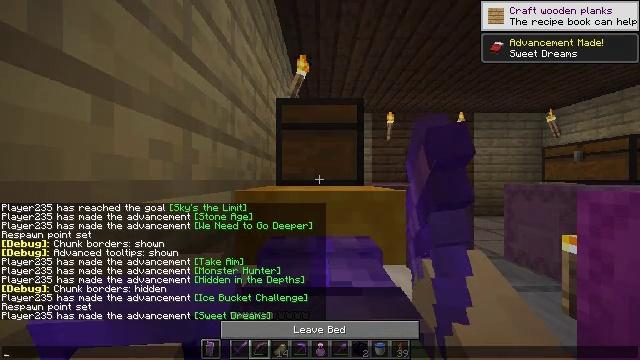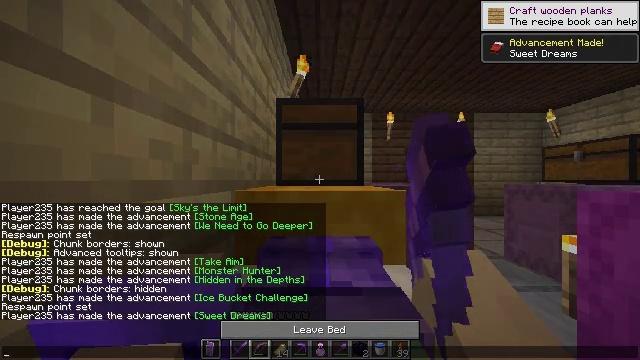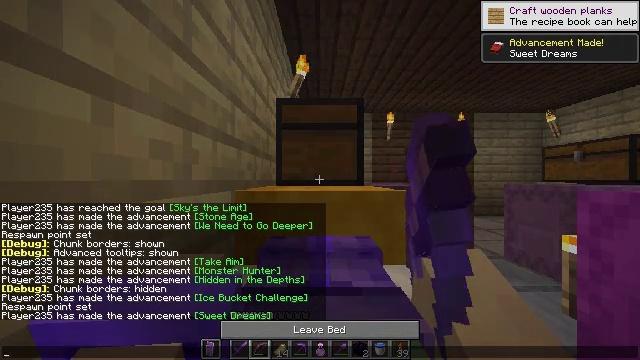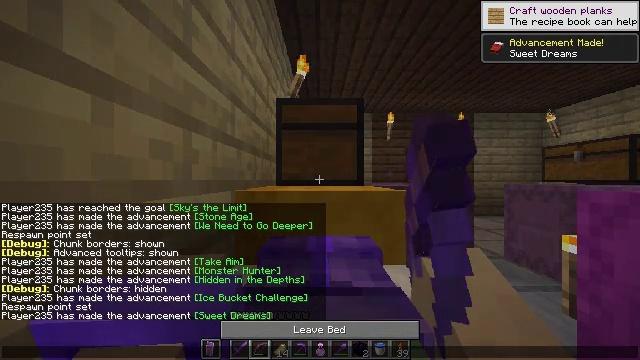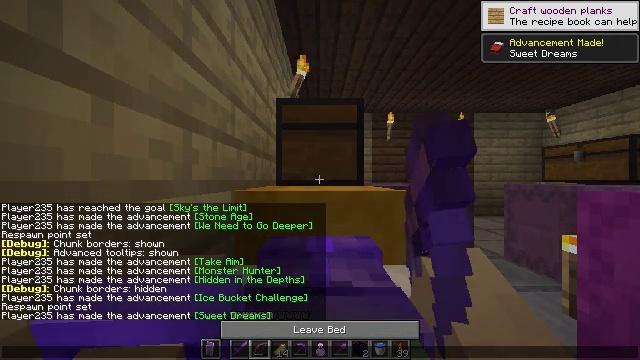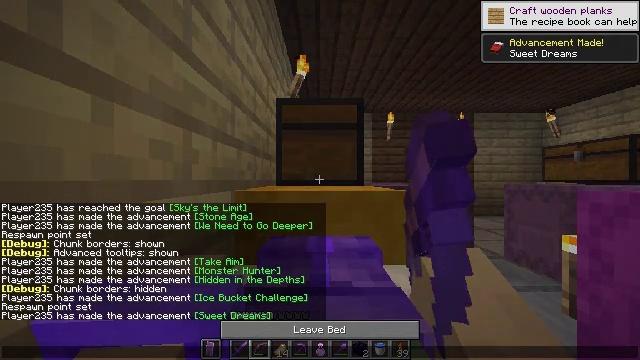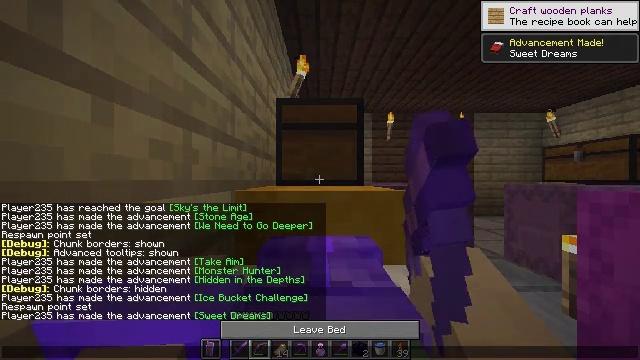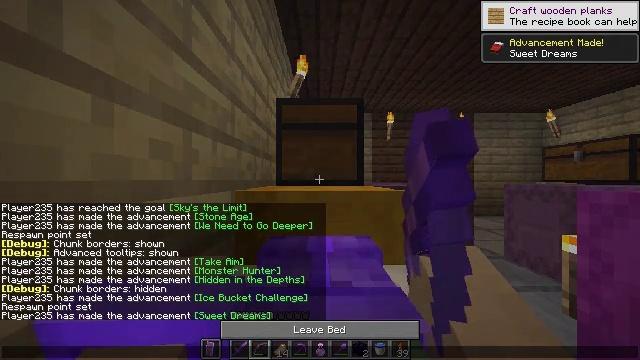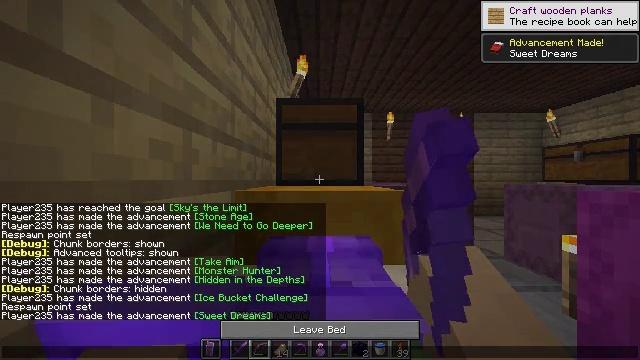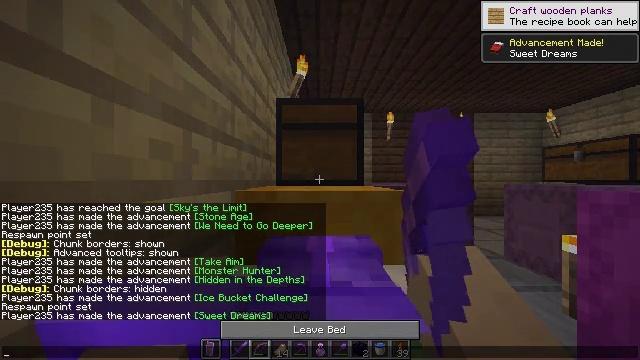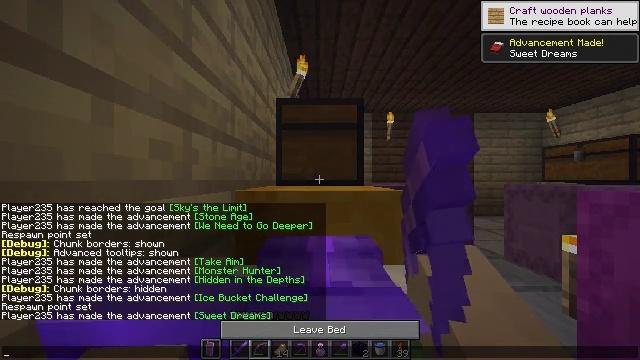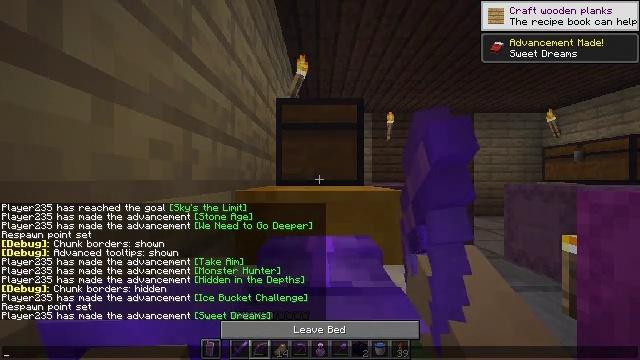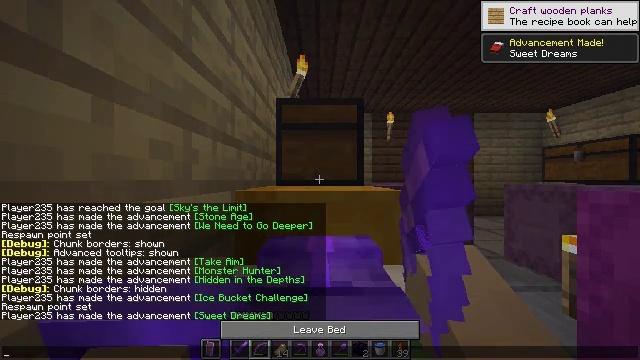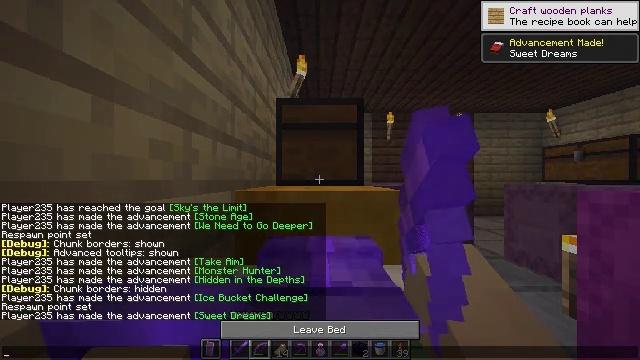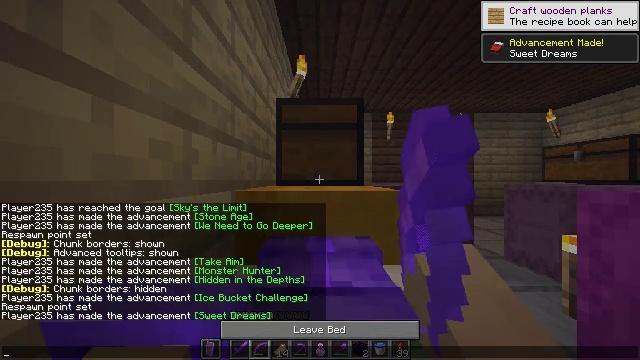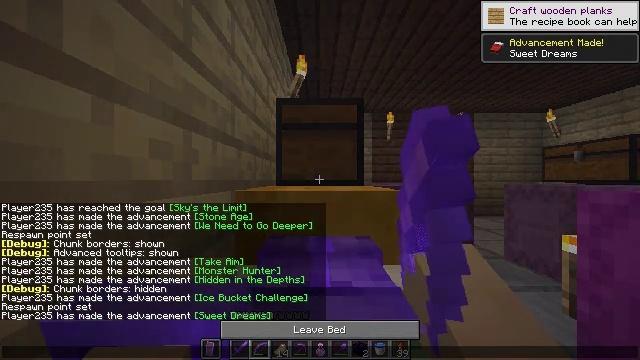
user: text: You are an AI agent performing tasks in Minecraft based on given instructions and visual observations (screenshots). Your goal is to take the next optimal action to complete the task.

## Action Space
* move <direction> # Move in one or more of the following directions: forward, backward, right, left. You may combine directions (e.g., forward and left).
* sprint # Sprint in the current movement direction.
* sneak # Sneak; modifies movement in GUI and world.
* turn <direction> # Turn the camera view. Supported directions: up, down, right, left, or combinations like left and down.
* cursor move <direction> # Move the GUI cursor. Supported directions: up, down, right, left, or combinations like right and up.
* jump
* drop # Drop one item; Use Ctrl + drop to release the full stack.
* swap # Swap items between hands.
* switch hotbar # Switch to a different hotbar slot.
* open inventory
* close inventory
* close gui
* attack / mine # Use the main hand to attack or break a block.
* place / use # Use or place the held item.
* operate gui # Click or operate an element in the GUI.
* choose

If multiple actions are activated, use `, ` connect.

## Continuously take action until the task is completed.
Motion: motion action
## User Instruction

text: craft item air
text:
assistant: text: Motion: no_op
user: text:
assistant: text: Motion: no_op
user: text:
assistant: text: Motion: no_op
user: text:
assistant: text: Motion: no_op
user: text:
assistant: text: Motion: no_op
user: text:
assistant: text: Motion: no_op
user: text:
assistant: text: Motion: no_op
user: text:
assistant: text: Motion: no_op
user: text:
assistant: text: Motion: no_op
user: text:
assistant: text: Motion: no_op
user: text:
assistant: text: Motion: no_op
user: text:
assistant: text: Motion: no_op
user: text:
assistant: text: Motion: no_op
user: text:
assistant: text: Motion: no_op
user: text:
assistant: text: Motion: no_op
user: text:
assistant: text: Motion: no_op
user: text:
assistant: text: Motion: no_op
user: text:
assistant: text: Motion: no_op
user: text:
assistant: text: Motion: no_op
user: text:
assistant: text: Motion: no_op
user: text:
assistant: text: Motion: no_op
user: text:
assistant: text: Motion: no_op
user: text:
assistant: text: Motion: no_op
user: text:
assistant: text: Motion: no_op
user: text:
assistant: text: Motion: no_op
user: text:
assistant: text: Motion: no_op
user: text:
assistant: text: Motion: no_op
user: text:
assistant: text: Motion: no_op
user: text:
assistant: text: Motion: no_op
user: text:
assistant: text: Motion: no_op